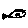
Label: fish